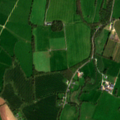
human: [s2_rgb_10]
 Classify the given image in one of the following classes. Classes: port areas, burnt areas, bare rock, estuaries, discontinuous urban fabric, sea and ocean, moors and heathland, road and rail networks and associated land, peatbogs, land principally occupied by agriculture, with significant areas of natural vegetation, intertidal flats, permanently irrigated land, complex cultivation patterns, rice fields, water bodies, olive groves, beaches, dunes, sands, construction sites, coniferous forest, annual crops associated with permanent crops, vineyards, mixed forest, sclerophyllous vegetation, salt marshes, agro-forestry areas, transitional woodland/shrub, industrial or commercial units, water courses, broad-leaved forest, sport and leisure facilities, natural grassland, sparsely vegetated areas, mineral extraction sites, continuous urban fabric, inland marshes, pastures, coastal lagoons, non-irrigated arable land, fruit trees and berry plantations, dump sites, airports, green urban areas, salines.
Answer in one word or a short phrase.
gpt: non-irrigated arable land, pastures